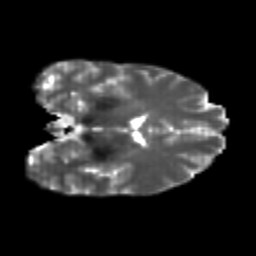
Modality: T2w
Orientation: coronal
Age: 26
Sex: female
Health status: healthy
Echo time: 0.074 s